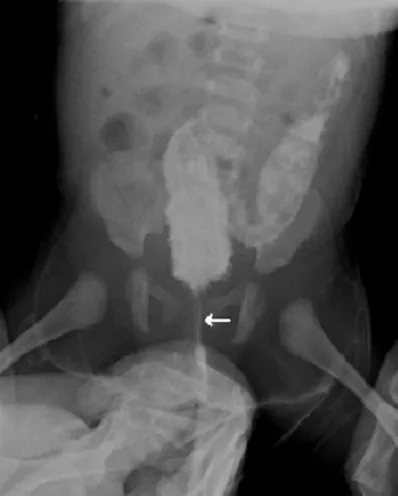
A twenty-day-old female child with a failure to pass to meconium. Technique and findings: Image from a barium enema study shows an atretic inferior rectal segment (arrow) with a superior rectal pouch with no fistula.
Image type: radiology (x_ray)